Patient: sex M, age 61
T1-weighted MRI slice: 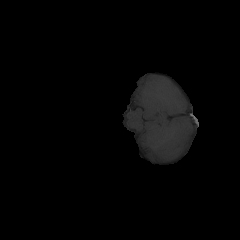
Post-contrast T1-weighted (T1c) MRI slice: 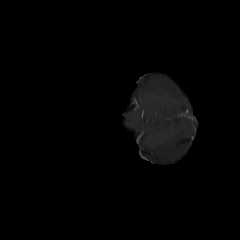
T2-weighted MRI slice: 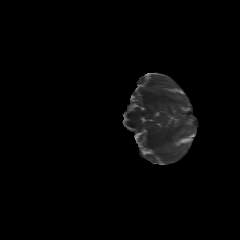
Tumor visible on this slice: no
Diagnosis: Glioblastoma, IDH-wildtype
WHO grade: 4